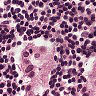
Metastatic tissue present: yes